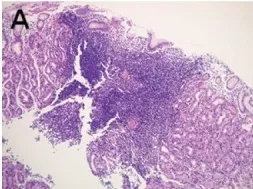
Pathological images in Case 2.
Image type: pathology (h&e)